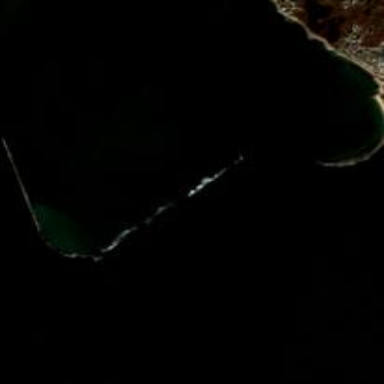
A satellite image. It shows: Breakwater constructed along the natural coastline.